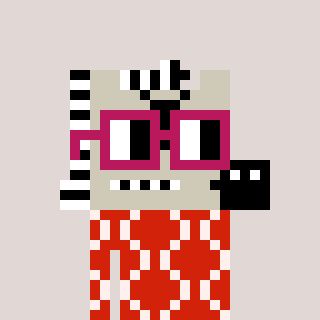
a pixel art character with square dark red glasses, a zebra-shaped head and a red-colored body on a warm background